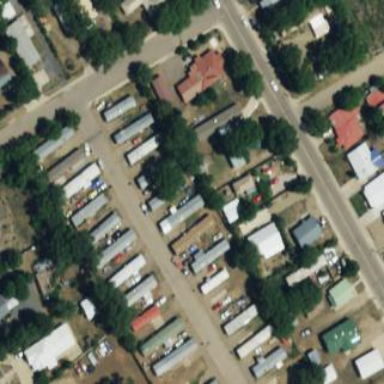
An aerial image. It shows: Residential area known as trailer park.